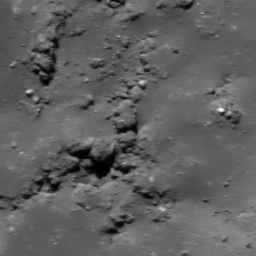
Pit: Tycho 29a
Host crater: Tycho
Host type: impact_melt
Lunar coordinates: latitude -42.847, longitude 348.542